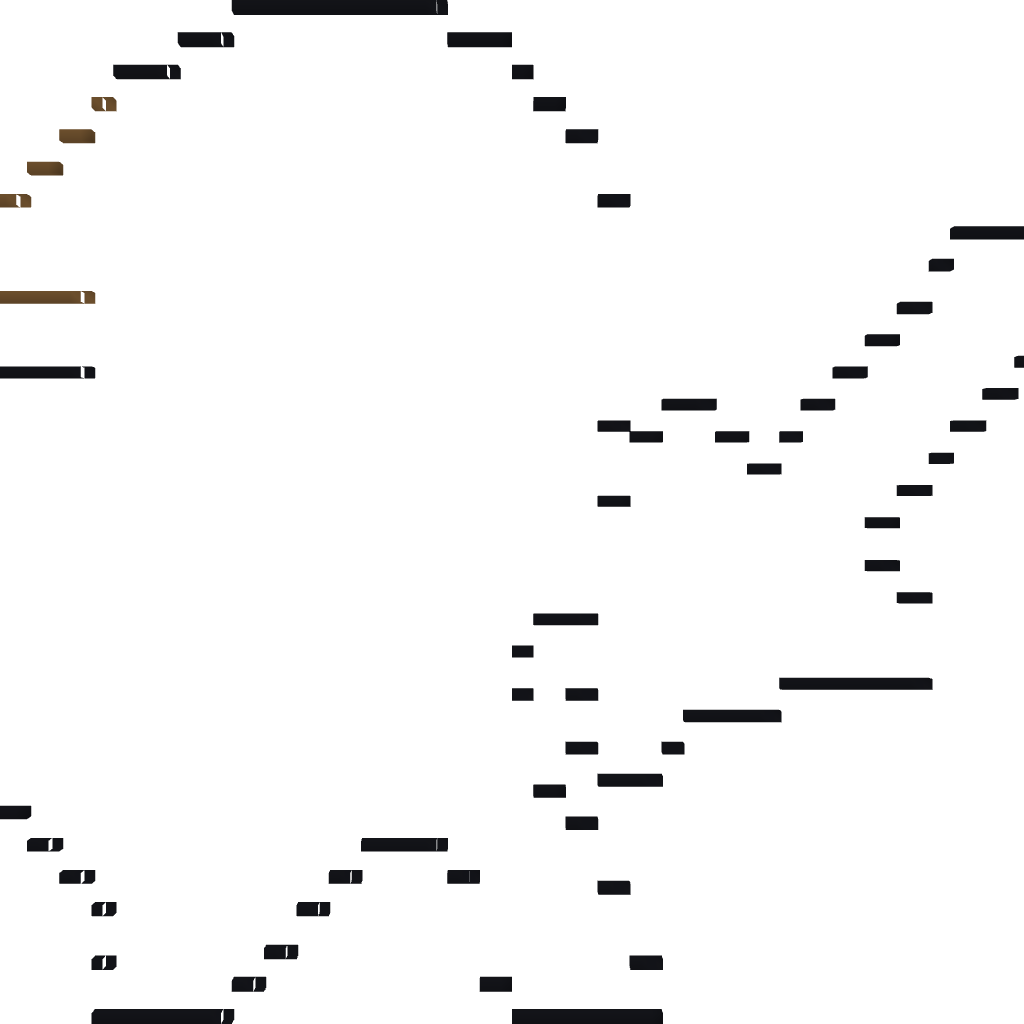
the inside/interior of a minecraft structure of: The Legend of Zelda  Link